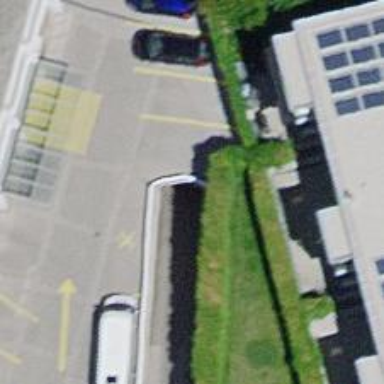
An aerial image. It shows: Parking entrance.